Interaction volume radius: 5 \u00c5
Interaction volume height: 20 \u00c5
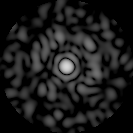
Disorder parameter: 0.8187